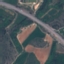
Land use / land cover class: Highway